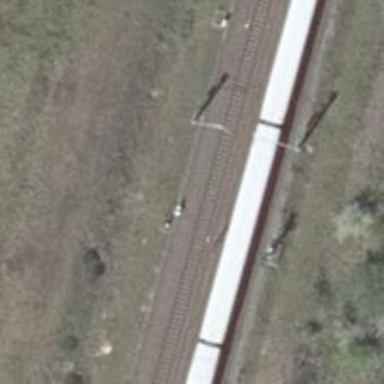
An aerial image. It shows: Railway signal.